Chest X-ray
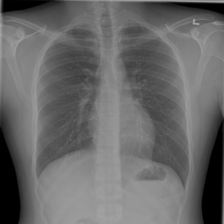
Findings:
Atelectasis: negative
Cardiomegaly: negative
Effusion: negative
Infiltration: negative
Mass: negative
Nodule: negative
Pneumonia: negative
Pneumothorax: negative
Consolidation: negative
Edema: negative
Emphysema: negative
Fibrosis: negative
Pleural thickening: negative
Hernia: negative